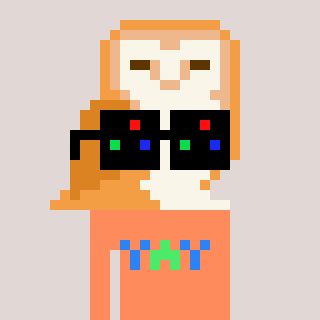
a pixel art character with square black sunglasses, a owl-shaped head and a peachy-colored body on a warm background